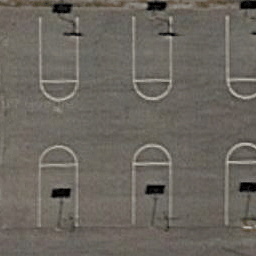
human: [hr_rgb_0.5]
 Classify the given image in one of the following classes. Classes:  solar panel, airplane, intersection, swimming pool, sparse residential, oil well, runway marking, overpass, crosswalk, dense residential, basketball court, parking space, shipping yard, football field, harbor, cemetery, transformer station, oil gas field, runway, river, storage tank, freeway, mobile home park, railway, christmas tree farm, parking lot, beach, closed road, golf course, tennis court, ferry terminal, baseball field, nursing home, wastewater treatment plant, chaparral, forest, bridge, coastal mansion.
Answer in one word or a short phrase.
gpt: basketball court